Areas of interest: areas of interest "Cultural Palace"
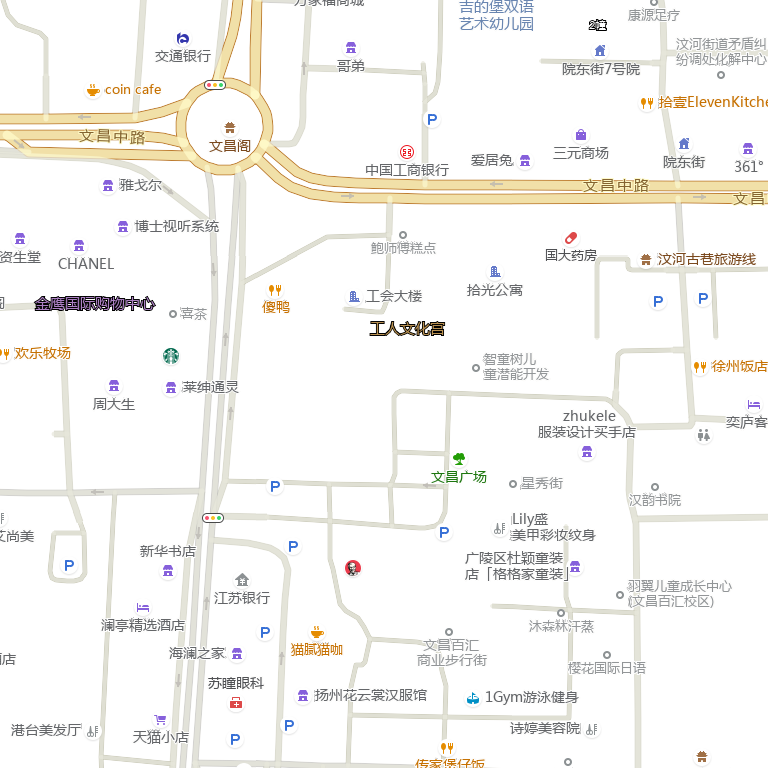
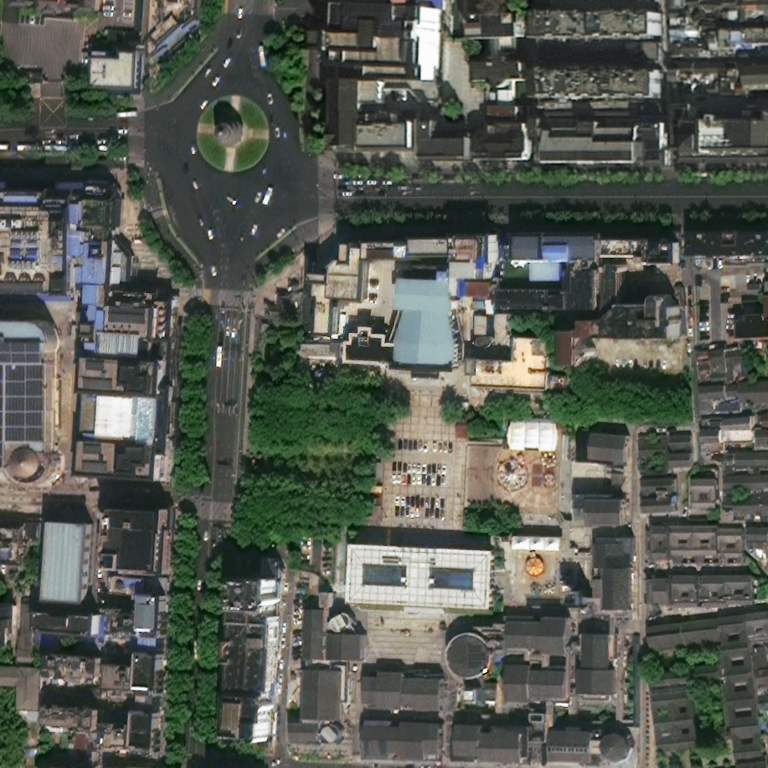